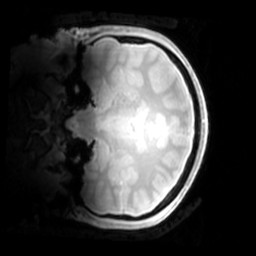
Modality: PDw
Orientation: coronal
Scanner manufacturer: philips
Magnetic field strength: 7 T
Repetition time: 0.008 s
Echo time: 0.001974 s